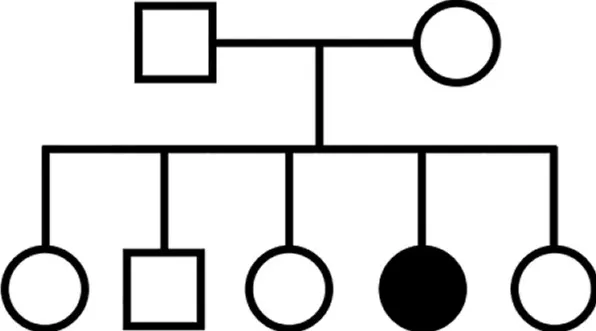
Pedigree of the proband.
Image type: radiology (x_ray)